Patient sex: M
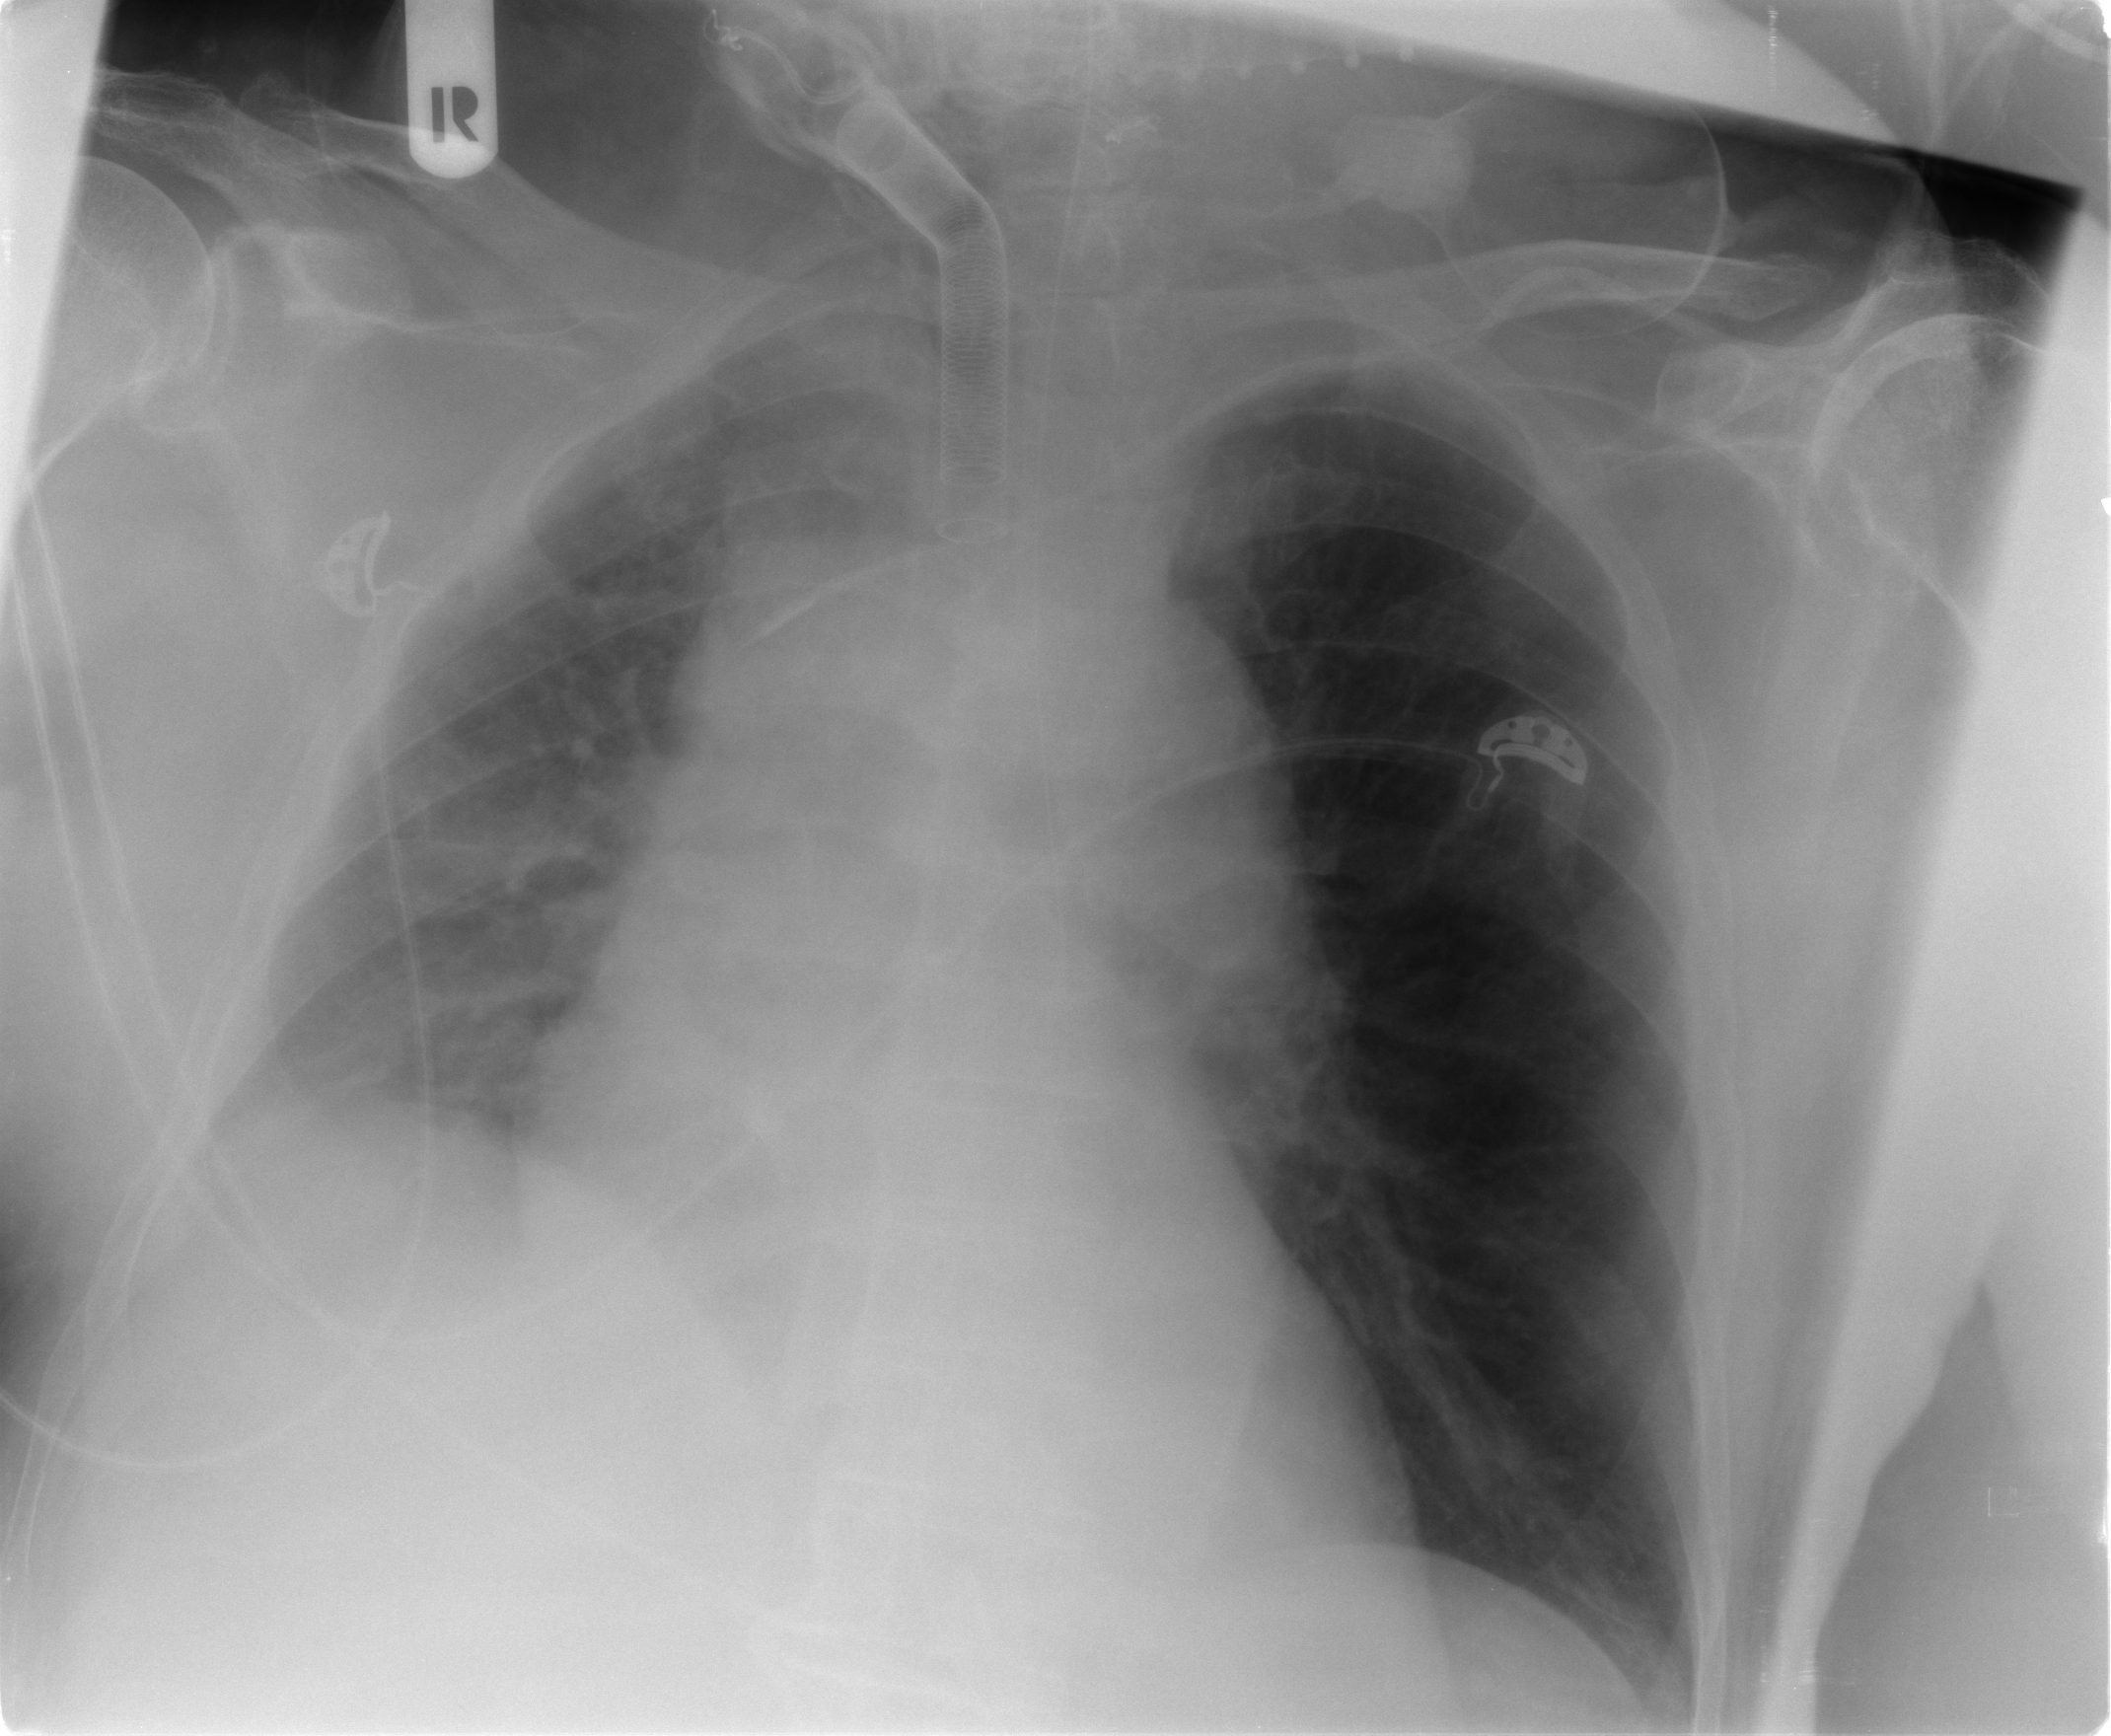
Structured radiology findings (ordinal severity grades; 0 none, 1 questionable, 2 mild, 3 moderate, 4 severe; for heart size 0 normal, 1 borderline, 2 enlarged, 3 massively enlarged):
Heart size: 2
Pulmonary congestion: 2
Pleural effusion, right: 3
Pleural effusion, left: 0
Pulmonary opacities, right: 0
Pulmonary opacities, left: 0
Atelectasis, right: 3
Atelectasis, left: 0